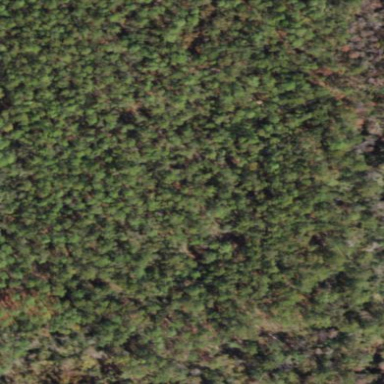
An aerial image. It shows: Mixed leaf woodland.